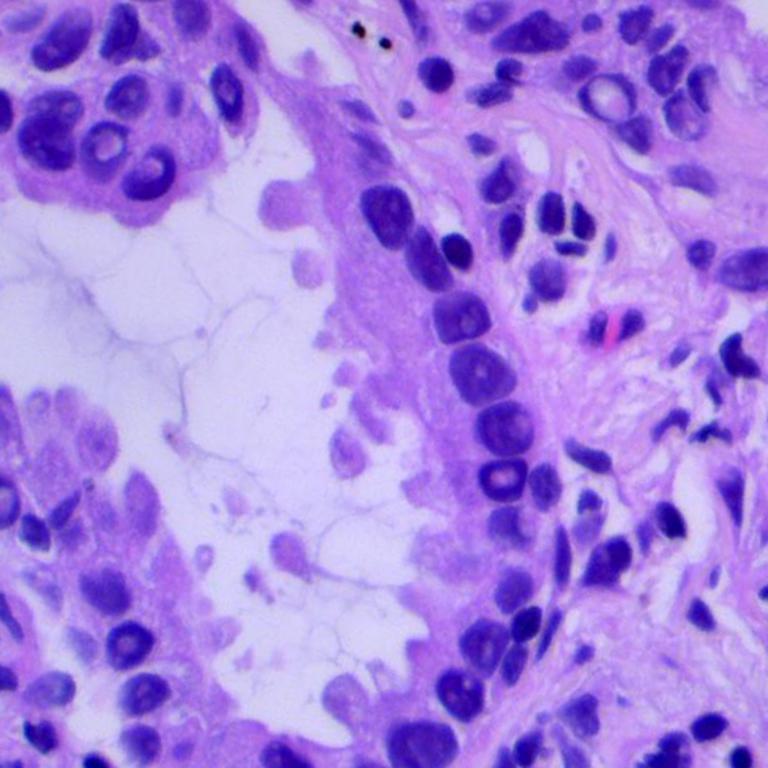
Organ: lung
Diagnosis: adenocarcinomas